Field crop: maize
Growth stage: 2
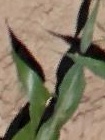
Species: maize